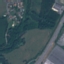
Land use / land cover class: Highway